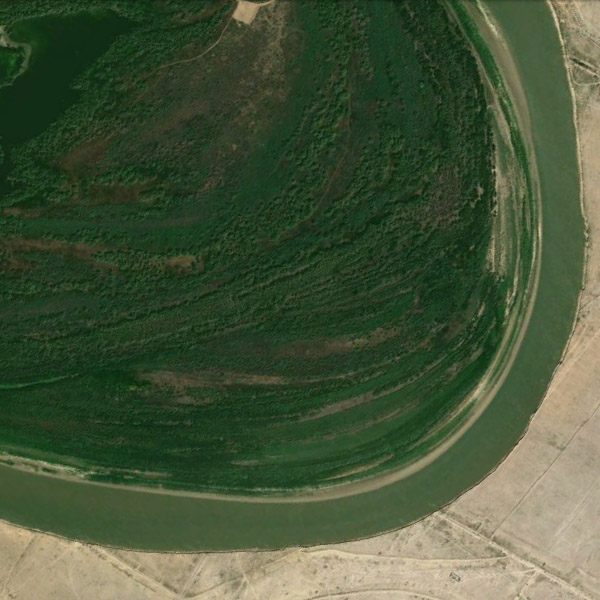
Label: River